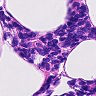
Metastatic tissue present: no